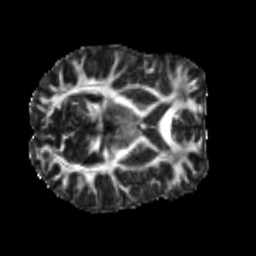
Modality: FA
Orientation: axial
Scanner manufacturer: siemens
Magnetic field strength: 3 T
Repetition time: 4 s
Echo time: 0.0594 s